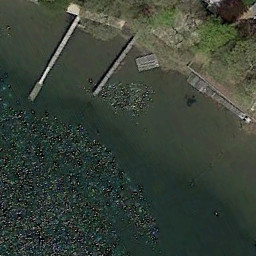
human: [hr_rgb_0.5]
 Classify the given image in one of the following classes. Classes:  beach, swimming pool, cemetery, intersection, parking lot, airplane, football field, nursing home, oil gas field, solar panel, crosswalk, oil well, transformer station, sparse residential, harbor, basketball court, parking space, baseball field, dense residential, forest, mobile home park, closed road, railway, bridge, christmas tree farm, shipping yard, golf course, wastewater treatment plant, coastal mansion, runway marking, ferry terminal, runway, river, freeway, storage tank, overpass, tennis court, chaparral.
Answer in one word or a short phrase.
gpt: ferry terminal